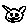
Label: cat